Question: I want to make a part of a page where I have five 'input[type=text]', but I need to put them in specific way, like on this picture:

I have tried to do something with the 'display' property, but it did not work.
Also I do not want to use rough typing 'left' and 'top' properties.
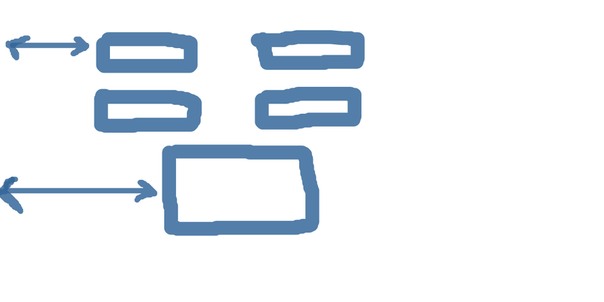
Answer: It looks like you just want your form centered in an element. Centering can be done easily since input elements are default to 'display: inline-block' all you need is for their container to have 'text-align' center for them to center.
Here is some example code. You can make the container however big and it will center. You can adjust the margins as well
html
'''
<div class="centerForm">
<div class="centerForm-row"><input type="text"/> <input type="text"/></div>
<div class="centerForm-row"><input type="text"/> <input type="text"/></div>
<textarea/>
</div>
'''
css
'''
.centerForm {
text-align: center;
}
.centerForm-row {
margin: 30px 0;
}
.centerForm-row input {
margin-left: 40px;
}
.centerForm-row input:first-child {
margin-left: 0;
}
'''
here's a <URL>
Sorry if this wasn't what you wanted, but feel free to comment.
## EDIT:
So to solve your problem in the comments of this going in to one column you can do one of two things. Click on A). and B). to get full screen demos of the seperate designs.
<URL> Make your container have a 'min-width'. This forces a horizontal scroll bar at smaller widths, but keeps your elements in all the same style.
<URL> Just let the inputs go on to two lines, but use a media query to make sure it's made to look like it was meant to be one column.
## A).
Here is the added css for A). (The HTML stayed the same for both examples.)
'''
.centerForm {
text-align: center; /*This was here before*/
min-width: 400px; /*This is the only added style*/
}
'''
Here is an editable <URL>
## B).
Here is the added css for B).
'''
@media (max-width: 400px) { /*applies when screen is less than 400px*/
.centerForm-row input {
display: block; /*this forces it on to multiple lines preemptively*/
margin: 0 auto; /*this centers display block elements*/
margin-top: 15px; /*this is just for style*/
}
.centerForm-row input:first-child {
margin-top: 0; /*just for style*/
margin: 0 auto; /*must be here to override margin-left: 0 from the rule .centerForm-row input:first-child above*/
}
}
'''
Here is an editable <URL>
Just comment again if you have any more questions. Hope this helped. :)